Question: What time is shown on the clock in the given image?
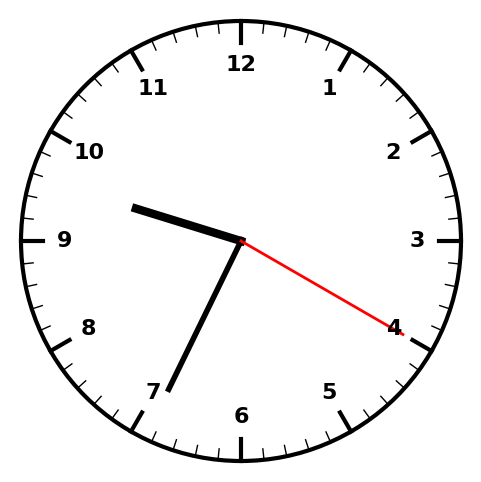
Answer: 09:34:20